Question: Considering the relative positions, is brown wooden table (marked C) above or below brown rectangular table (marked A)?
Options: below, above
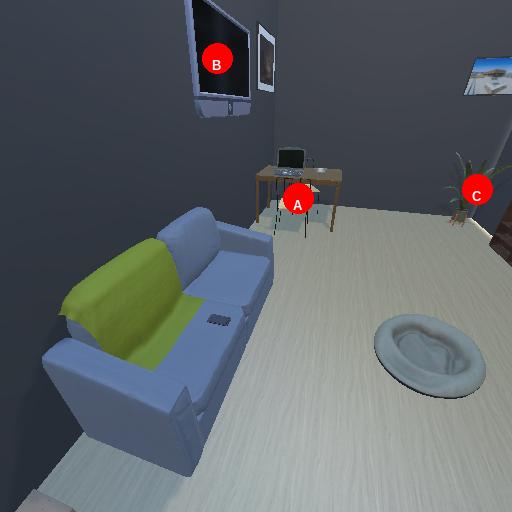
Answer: below